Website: home-depot
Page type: newsletter-management
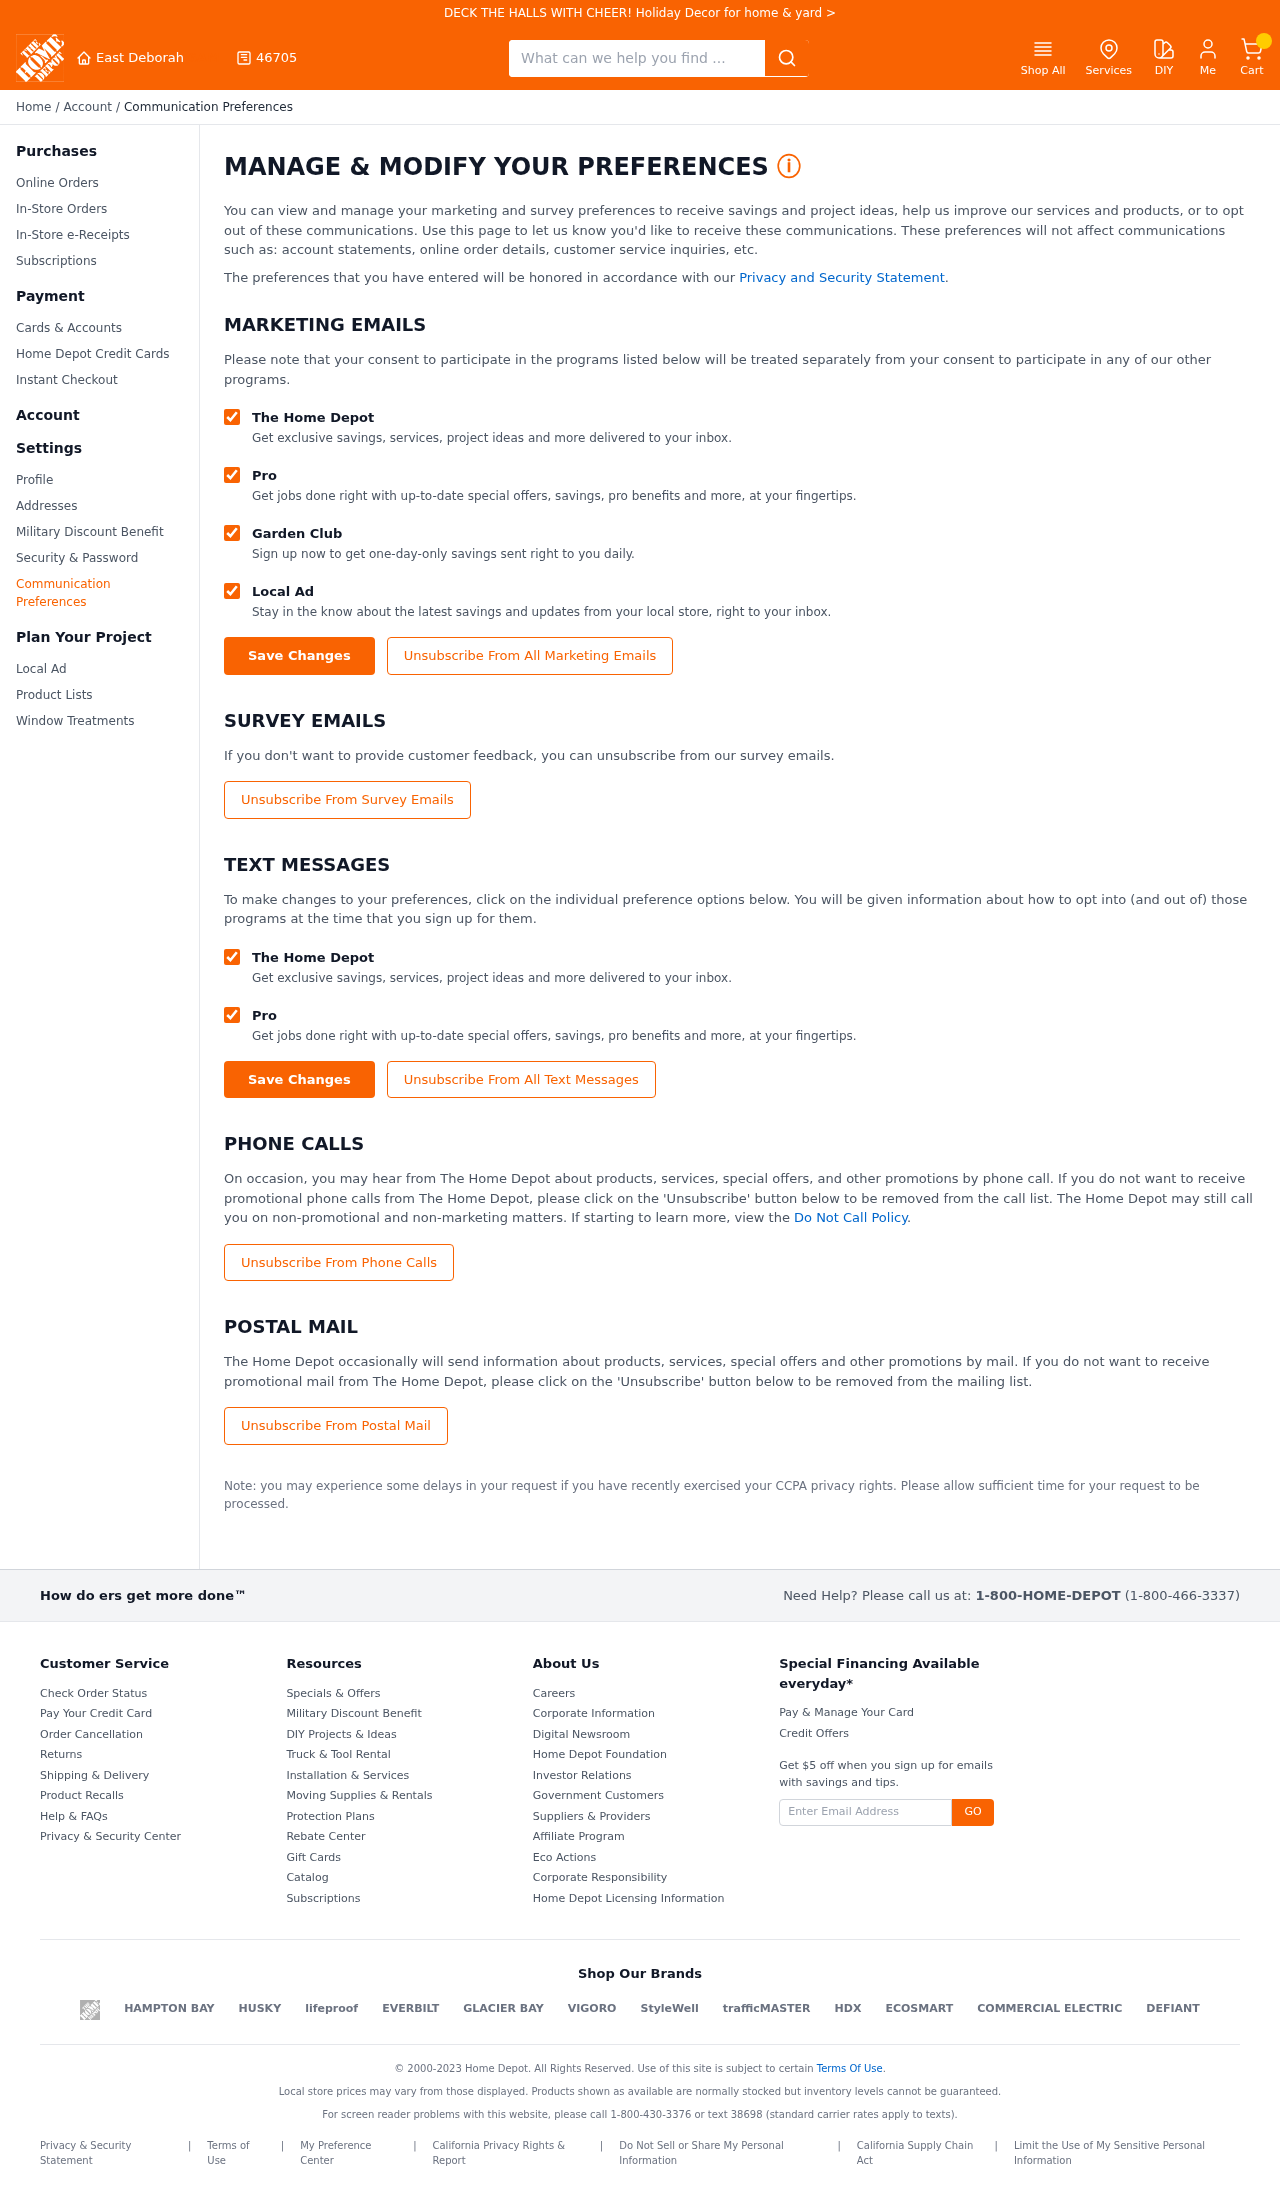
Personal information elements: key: PII_CITY
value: East Deborah
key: PII_POSTCODE
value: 46705
Search elements: key: HEADER_SEARCH
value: What can we help you find ...